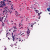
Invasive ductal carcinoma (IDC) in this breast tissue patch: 0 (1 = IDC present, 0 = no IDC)